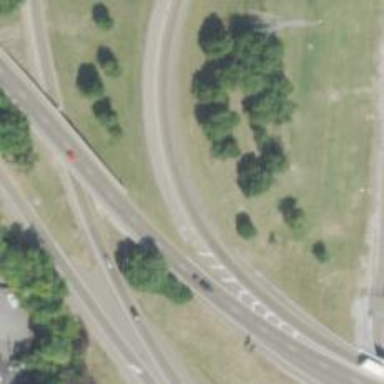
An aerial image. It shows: Primary highway bridge with asphalt surface.